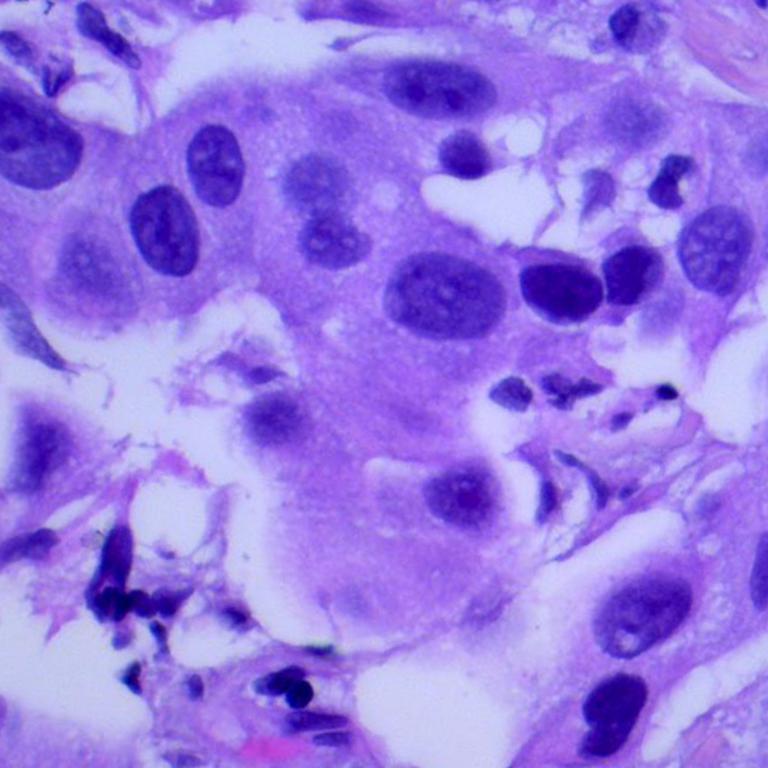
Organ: lung
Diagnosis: adenocarcinomas